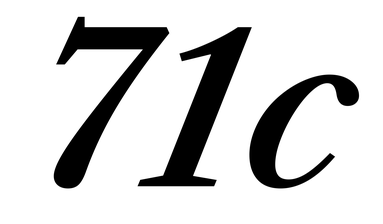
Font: LibreCaslonText-Italic_SemiBold_Italic